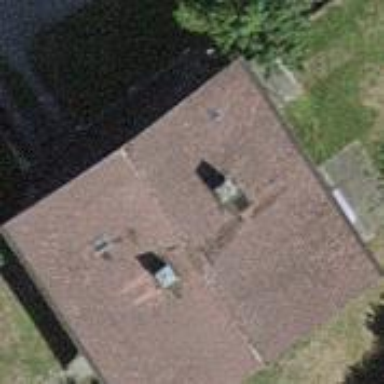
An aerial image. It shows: Building with tile roof.